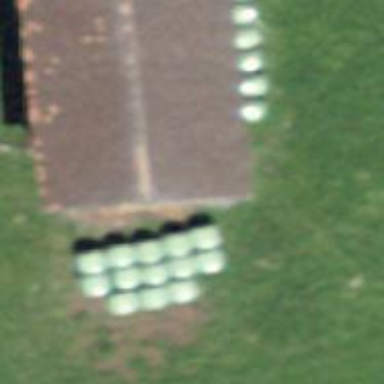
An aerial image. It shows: Barn.